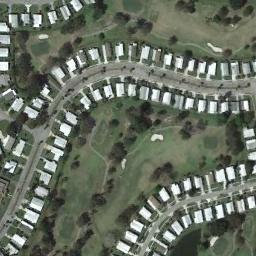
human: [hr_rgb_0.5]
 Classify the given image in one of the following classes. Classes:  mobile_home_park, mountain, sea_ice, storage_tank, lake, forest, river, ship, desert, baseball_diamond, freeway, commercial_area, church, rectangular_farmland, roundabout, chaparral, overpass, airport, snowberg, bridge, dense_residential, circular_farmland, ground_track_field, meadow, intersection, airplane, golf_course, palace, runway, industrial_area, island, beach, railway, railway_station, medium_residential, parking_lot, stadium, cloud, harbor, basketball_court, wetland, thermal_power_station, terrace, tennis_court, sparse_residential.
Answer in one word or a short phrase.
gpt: mobile_home_park